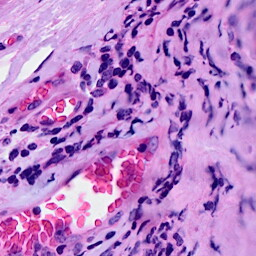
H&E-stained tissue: Breast